Question: In a 'List' I store several items with a header and sub items
'''
_categories = new List<Category>();
Category cOne = new Category() { Header = "Category one" };
cOne.AddItem("Sub One");
cOne.AddItem("Sub Two");
cOne.AddItem("Sub Three");
_categories.Add(cOne);
'''
In WPF I bind these items to a 'ListBox'.
'''
<ListBox x:Name="listbox">
<ListBox.ItemTemplate>
<DataTemplate>
<StackPanel>
<TextBlock Text="{Binding Header}" />
<ListBox ItemsSource="{Binding Subs}" Padding="10 0 0 0" />
</StackPanel>
</DataTemplate>
</ListBox.ItemTemplate>
</ListBox>
'''
What I now try but fail is to make only the items in the inner 'ListBox' click-able, i.e. to avoid:

If I set 'TextBlock.IsEnabled' or 'TextBlock.IsHitTestVisible' to false nothing changes. If the 'StackPanel's' properties are set to false the inner 'ListBox' isn't click-able any more but interestingly the 'TextBlock' still is. And the outer 'ListBox's' properties prevents to click anything at all.
The behavior is identical if the outer 'ListBox' is a 'ListView' instead.
I haven't figured out yet what I need to change to make sure that only the items in the inner list are enabled. Any ideas?
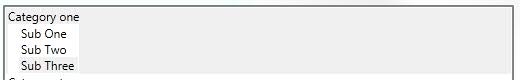
Answer: If there is no need to select the items in the outer 'ListBox' whatsoever, do not use a 'ListBox' - use an 'ItemsControl' instead:
'''
<ItemsControl x:Name="itemsControl">
<ItemsControl.ItemTemplate>
<DataTemplate>
<StackPanel>
<TextBlock Text="{Binding Header}" />
<ListBox ItemsSource="{Binding Subs}" Padding="10 0 0 0" />
</StackPanel>
</DataTemplate>
</ItemsControl.ItemTemplate>
</ItemsControl >
'''